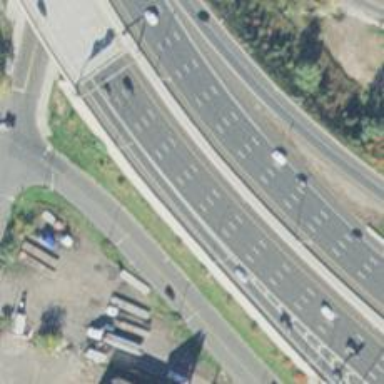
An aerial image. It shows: Motorway.